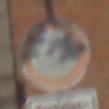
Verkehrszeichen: VerbotFahrzeugeAllerArt
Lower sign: SonstigeFahrzeugePersonengruppenFrei1
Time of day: MorningAfternoon
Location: Outdoor (Suburban)
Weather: PartlyCloudy
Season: NotSpecified
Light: Natural